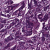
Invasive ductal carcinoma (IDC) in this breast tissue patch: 1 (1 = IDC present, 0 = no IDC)